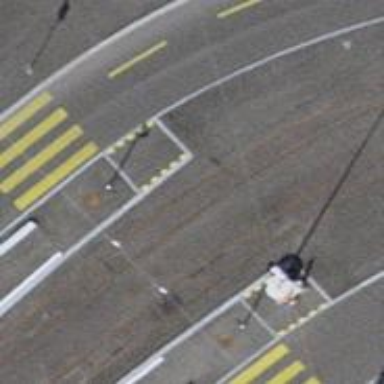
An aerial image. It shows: Uncontrolled crossing at the intersection of cycleway and road.